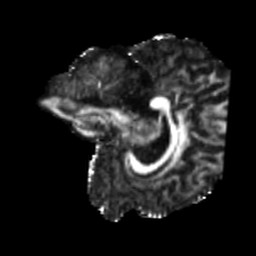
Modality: FA
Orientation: sagittal
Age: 36
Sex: female
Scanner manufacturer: siemens
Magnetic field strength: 3 T
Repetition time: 5.47 s
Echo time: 0.0854 s